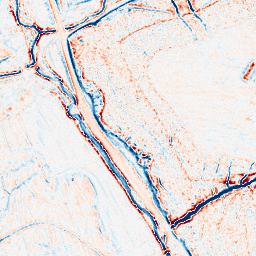
Category: edge_preserving
Decomposition family: bilateral
Decomposition parameters: d: 9
sigma_color: 100
sigma_space: 75
Upsampling method: bicubic
Upsampling parameters: scale: 8
Upsampling scale: 8